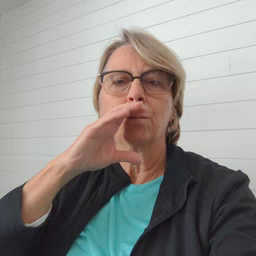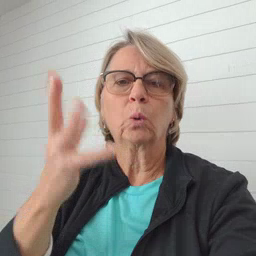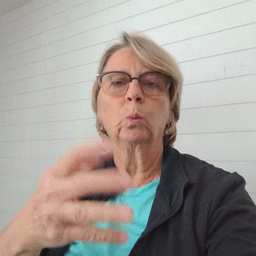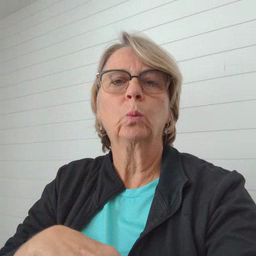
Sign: balloon